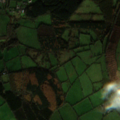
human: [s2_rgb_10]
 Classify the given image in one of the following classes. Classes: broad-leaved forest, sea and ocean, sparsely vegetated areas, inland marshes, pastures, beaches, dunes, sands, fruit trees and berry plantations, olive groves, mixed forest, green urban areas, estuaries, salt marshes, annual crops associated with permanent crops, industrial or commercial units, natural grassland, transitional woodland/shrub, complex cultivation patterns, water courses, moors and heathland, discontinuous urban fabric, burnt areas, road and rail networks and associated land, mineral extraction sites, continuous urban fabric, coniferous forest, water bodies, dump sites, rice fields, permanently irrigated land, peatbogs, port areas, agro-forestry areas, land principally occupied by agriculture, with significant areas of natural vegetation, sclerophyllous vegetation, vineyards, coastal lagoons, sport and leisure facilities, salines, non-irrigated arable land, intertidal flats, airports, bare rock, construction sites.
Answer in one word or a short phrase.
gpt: pastures, coniferous forest